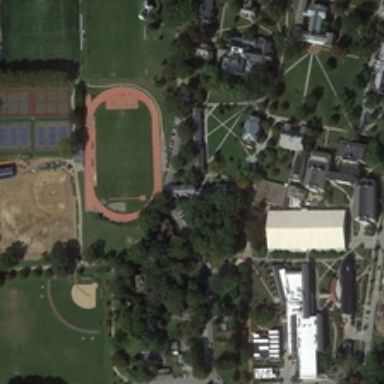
In the middle of the picture there are green lawns and playgrounds .